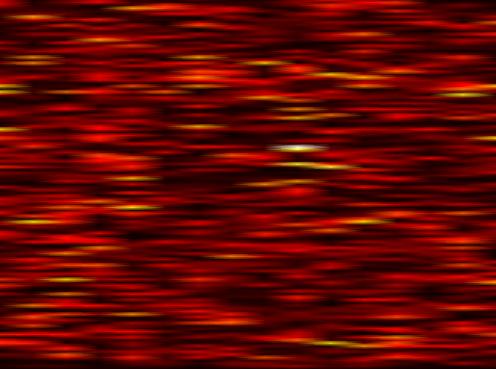
Label: OFDM